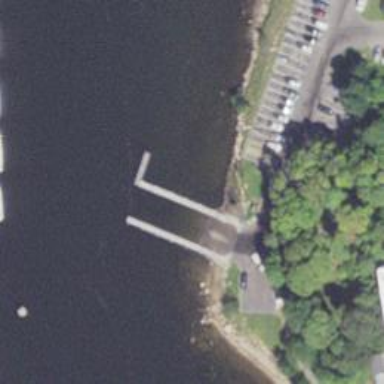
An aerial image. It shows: Slipway on leisure land.